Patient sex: F
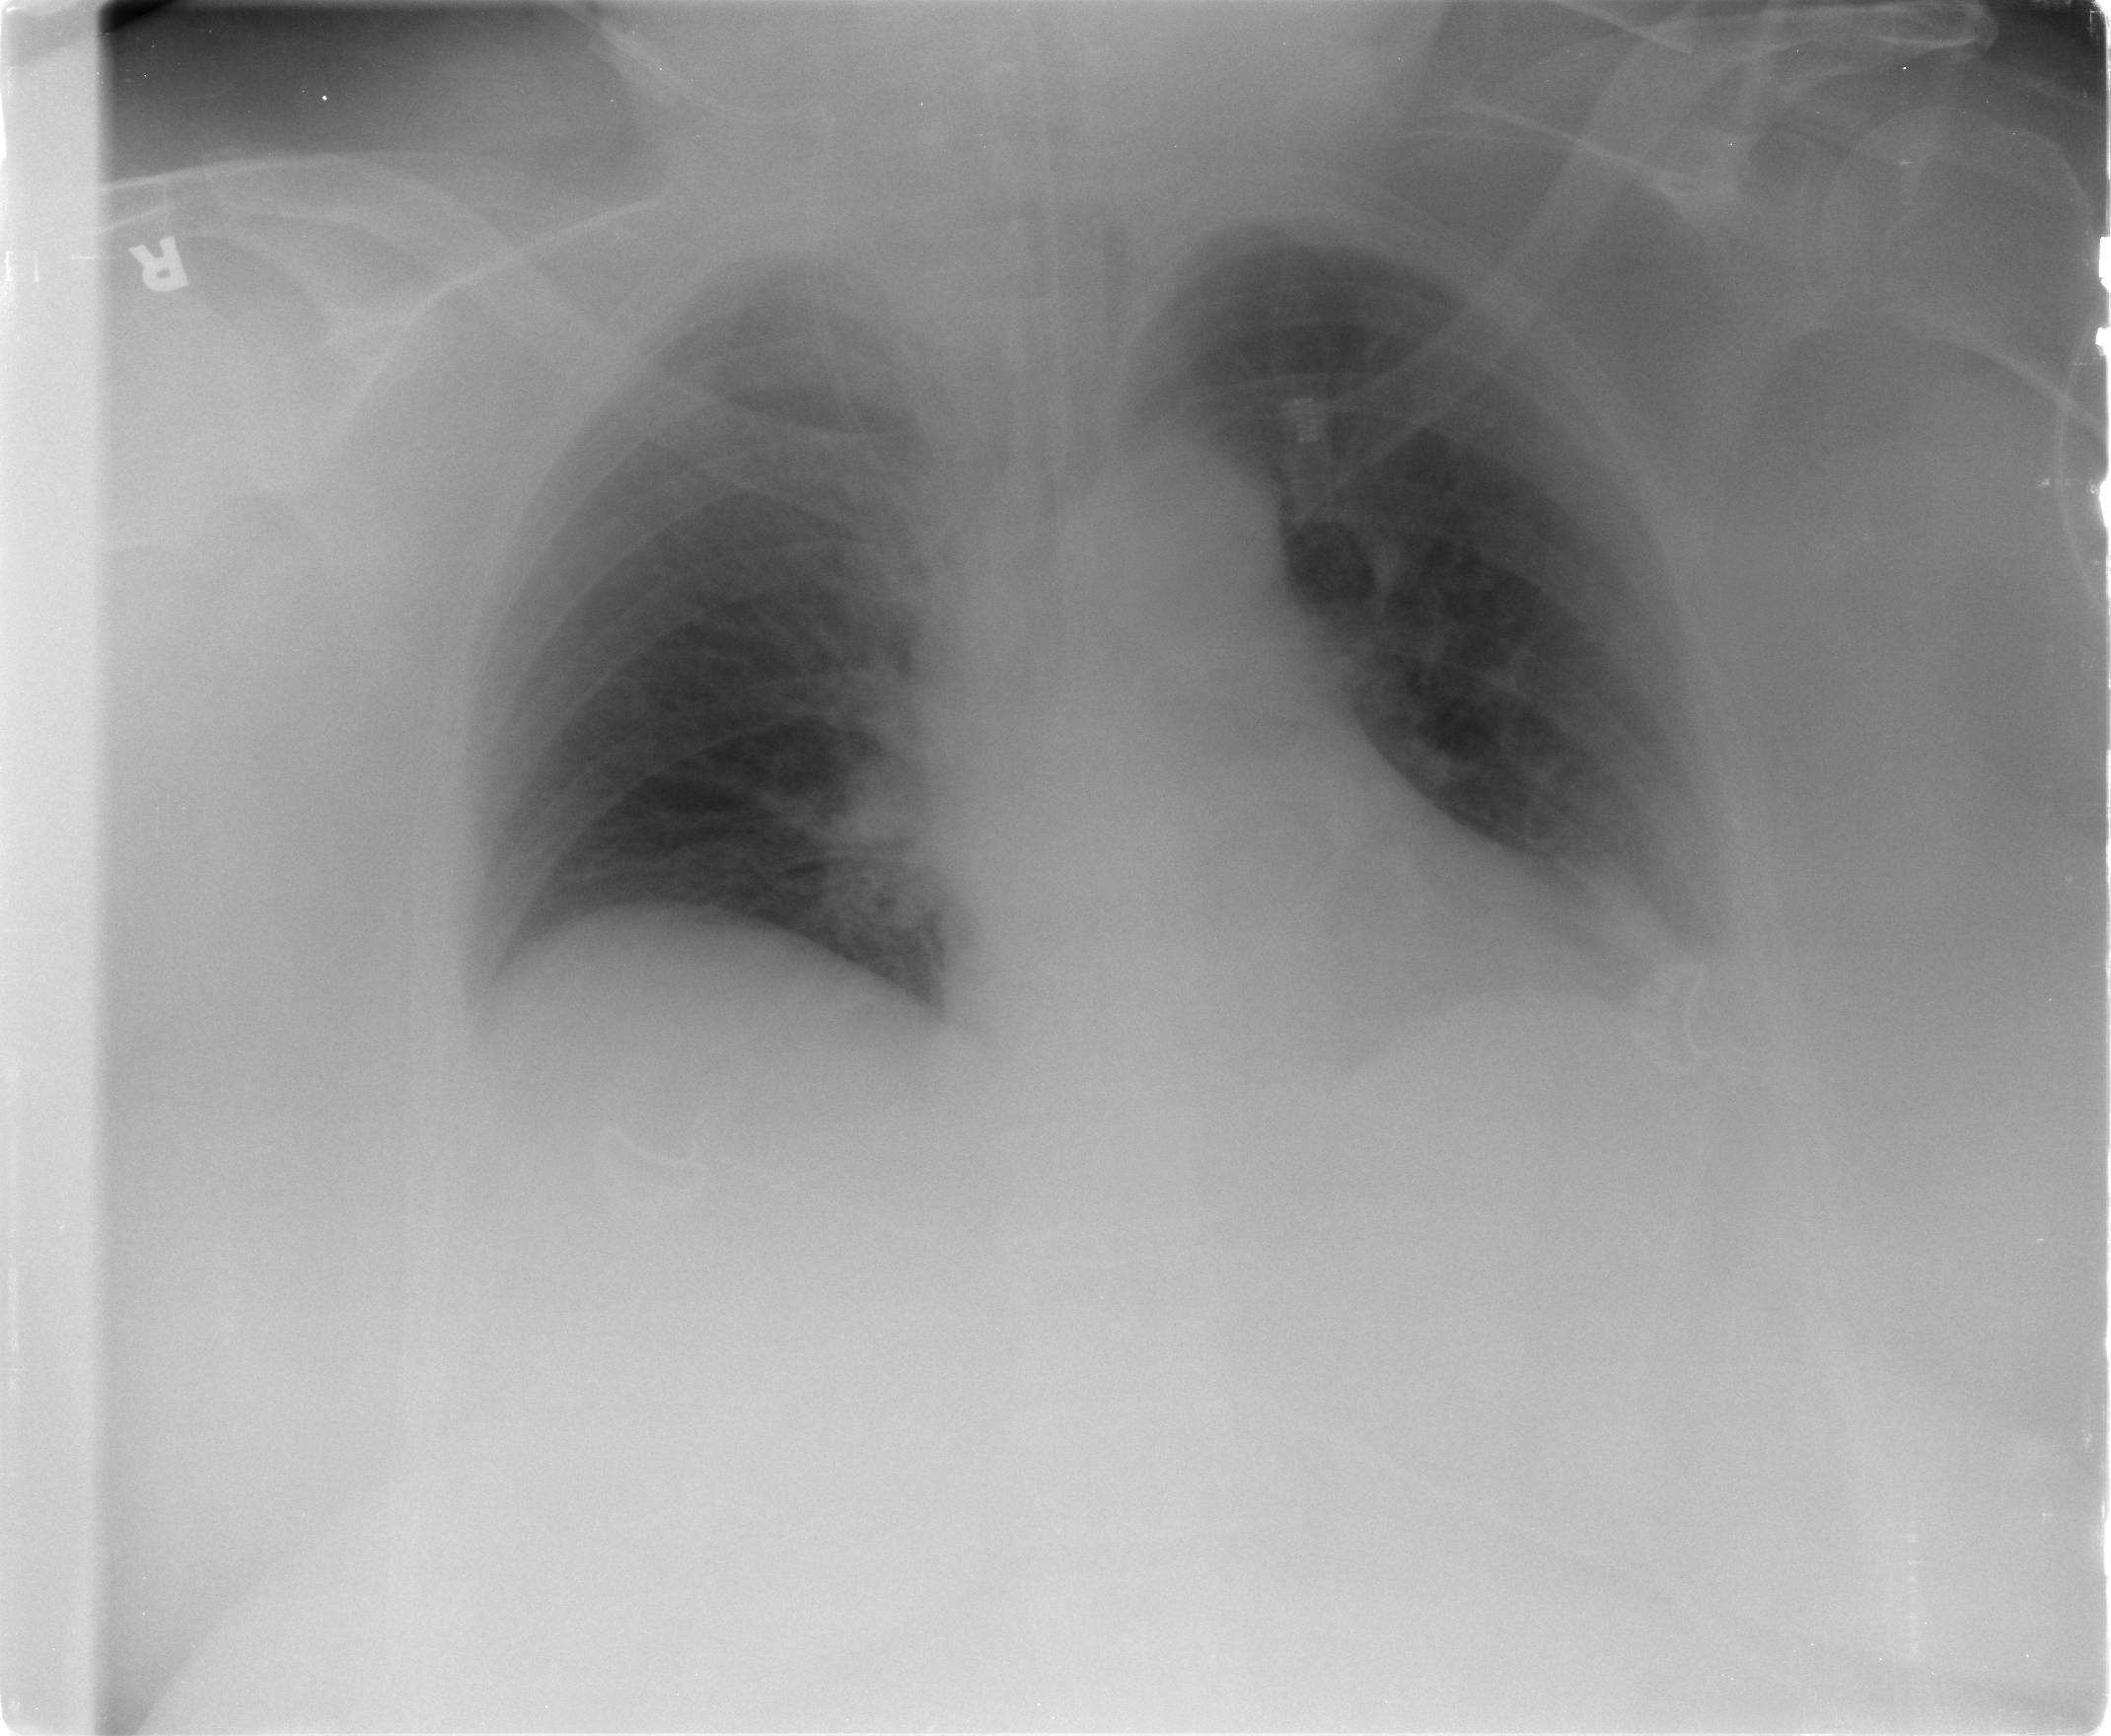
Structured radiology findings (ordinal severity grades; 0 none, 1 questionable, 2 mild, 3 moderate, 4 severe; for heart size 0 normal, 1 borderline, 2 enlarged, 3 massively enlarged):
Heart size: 0
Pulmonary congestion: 0
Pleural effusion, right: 0
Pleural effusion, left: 2
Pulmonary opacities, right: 0
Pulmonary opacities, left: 0
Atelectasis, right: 0
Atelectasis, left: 2